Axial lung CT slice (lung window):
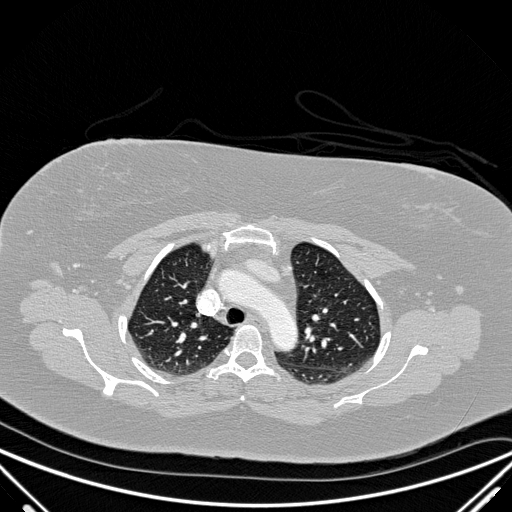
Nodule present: no